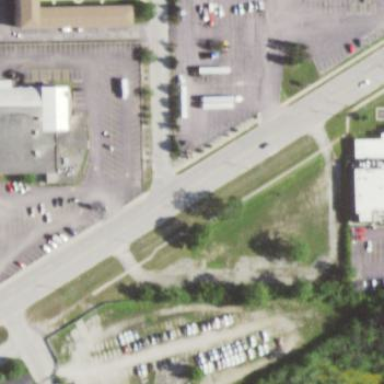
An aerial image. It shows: Retail area.